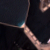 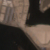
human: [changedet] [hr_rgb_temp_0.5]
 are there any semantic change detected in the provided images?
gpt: A wide island was realized.